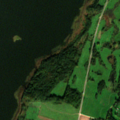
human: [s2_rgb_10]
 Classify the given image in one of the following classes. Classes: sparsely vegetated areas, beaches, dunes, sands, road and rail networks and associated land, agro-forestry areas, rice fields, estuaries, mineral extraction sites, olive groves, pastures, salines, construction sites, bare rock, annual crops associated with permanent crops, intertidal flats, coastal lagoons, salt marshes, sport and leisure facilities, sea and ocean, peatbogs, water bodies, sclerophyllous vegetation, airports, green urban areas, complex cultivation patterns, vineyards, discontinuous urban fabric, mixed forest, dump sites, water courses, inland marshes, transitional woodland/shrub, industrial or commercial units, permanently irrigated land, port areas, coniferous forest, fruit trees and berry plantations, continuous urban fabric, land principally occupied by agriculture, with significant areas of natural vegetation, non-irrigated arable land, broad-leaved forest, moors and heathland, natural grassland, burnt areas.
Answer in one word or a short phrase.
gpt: pastures, complex cultivation patterns, land principally occupied by agriculture, with significant areas of natural vegetation, broad-leaved forest, water bodies